Question: I'm building a responsive Navbar by CSS grid.
i divided Navbar grid into 4 columns and 1 row.
and everything goes well on desktop screens.
(on screens max-width:952px): overlap between grid elements occur.
(on screens max-width:858px): grid gives me 2 rows though i define it as 1 row.
what do i miss in my code?
here is html
'''
{% load static %}
<!DOCTYPE html>
<html lang="en">
<head>
<meta charset="utf-8">
<title>Markvira</title>
<meta name="viewport" content="width=device-width, initial-scale=1.0">
<!-- icon library -->
<link rel="stylesheet" href="https://cdnjs.cloudflare.com/ajax/libs/font-awesome/4.7.0/css/font-awesome.min.css">
<!-- Local CSS -->
<link rel="stylesheet" type="text/css" href="{% static 'styles/styles.css' %}">
</head>
<body>
<!--Wrapper to wrap everything-->
<div class="grid-container">
<div class="Header">
<input type="checkbox" id="check"/>
<label for="check" class="checkbtn">
<i class="fa fa-bars"></i>
</label>
<div class="brand-img">
<a href=""><img src="{% static 'images/markvira-logo.png' %}" alt=""> </a>
</div>
<ul class="main-links">
<li><a href="#" class="active">Home</a></li>
<li><a href="#">About</a></li>
<li><a href="#">Services</a></li>
<li><a href="#">Portfolio</a></li>
<li><a href="#">Blog</a></li>
<li><a href="#">contact</a></li>
</ul>
<ul class="sm-links">
<li><a href="#" class="fa fa-facebook"></a></li>
<li><a href="#" class="fa fa-instagram"></a></li>
<li><a href="#" class="fa fa-twitter"></a></li>
<li><a href="#" class="fa fa-youtube"></a></li>
<li><a href="#" class="fa fa-linkedin"></a></li>
<li><a href="#" class="fa fa-whatsapp"></a></li>
</ul>
</div>
<main class="main-index">
<div class="index-SecA">
<h1>Hero</h1>
</div>
<div class="SecB">
<h1>Hero</h1>
</div>
<div class="SecC">
<h1>Mark-vira</h1>
</div>
<div class="SecD">
<h1>What-offer</h1>
</div>
<div class="SecE">
<h1>Why-Us</h1>
</div>
<div class="SecF">
<h1>Last-Client</h1>
</div>
</main>
<div class="Footer">
<h1>Footer</h1>
</div>
</div>
<!--End of Wrapper-->
</body>
</html>
'''
here is css
'''
/*Header*/
.Header{
grid-area: hd;
display: grid;
grid-template-columns: repeat(4, 1fr);
grid-template-rows:auto;
align-items: center;
background:#dcdcdc8c;
margin-top: 10px;
position: fixed; /* to make header sticky at top on scroll*/
width: 100%;
}
.brand-img{
grid-column: 1/2;
display: flex;
flex-direction: row;
justify-content:start;
}
.brand-img img{
width: 100px;
height: 75px;
margin-left: 20px;
}
.main-links{
grid-column: 2/4;
display: flex;
flex-direction: row;
justify-content: center;
}
.main-links li{
list-style: none;
}
.main-links a{
margin: 0px 10px;
text-decoration: none;
text-transform: uppercase;
font-family: poppins;
font-size: 16px;
font-weight: 400;
color: #ffff;
border-bottom: 3px solid transparent;
}
.main-links a:hover{
color: black;
border-bottom: 3px solid brown;
transition: all 0.5s ease-in;
}
.main-links a.hover{
color: blue;
border-bottom: 3px solid brown;
}
.sm-links{
grid-column: 4/5;
display: flex;
flex-direction: row;
justify-content: center;
}
.sm-links li{
list-style: none;
}
.sm-links a{
height: 30px;
width: 30px;
line-height: 30px;
margin: 0px 4px;
text-decoration: none;
text-align: center; /*make social media icons at the center of black circle background*/
font-size: 18px;
cursor: pointer;
color: #ffff;
background: black;
border: 2px solid #fff;
border-radius: 50%;
}
.sm-links .fa-facebook:hover{
color: #3b5998;
border: 2px solid #3b5998;
box-shadow: 0 0 15px #3b5998;
transition: all 0.5s ease;
}
.sm-links .fa-instagram:hover{
color: #c32aa3;
border: 2px solid #c32aa3;
box-shadow: 0 0 15px #c32aa3;
transition: all 0.5s ease;
}
.sm-links .fa-twitter:hover{
color: #1da1f2;
border: 2px solid #1da1f2;
box-shadow: 0 0 15px #1da1f2;
transition: all 0.5s ease;
}
.sm-links .fa-youtube:hover{
color: #ff0000;
border: 2px solid #ff0000;
box-shadow: 0 0 15px #ff0000;
transition: all 0.5s ease;
}
.sm-links .fa-linkedin:hover{
color: #007bb6;
border: 2px solid #007bb6;
box-shadow: 0 0 15px #007bb6;
transition: all 0.5s ease;
}
.sm-links .fa-whatsapp:hover{
color: #25d366;
border: 2px solid #25d366;
box-shadow: 0 0 15px #25d366;
transition: all 0.5s ease;
}
.checkbtn{
grid-column: 4/5;
font-size: 30px;
color: black;
justify-self: center;
line-height: 70px;
cursor: pointer;
display: none;
}
#check{
display: none;
}
@media (max-width:952px){
.brand-img img{
width: 90px;
height: 65px;
margin-left: 15px;
}
.main-links a{
margin: 0px 8px;
font-size: 12px;
font-weight: 300;
}
.sm-links a{
height: 20px;
width: 20px;
line-height: 20px;
margin: 0px 3px;
font-size: 13px;
}
}
@media (max-width:858px){
.checkbtn{
display: block;
}
.main-links, .sm-links{
display: none;
text-align: center;
width: 50%;
}
li{
display: block;
}
#check:checked ~ ul {
left: 0;
display: block;
}
}
'''

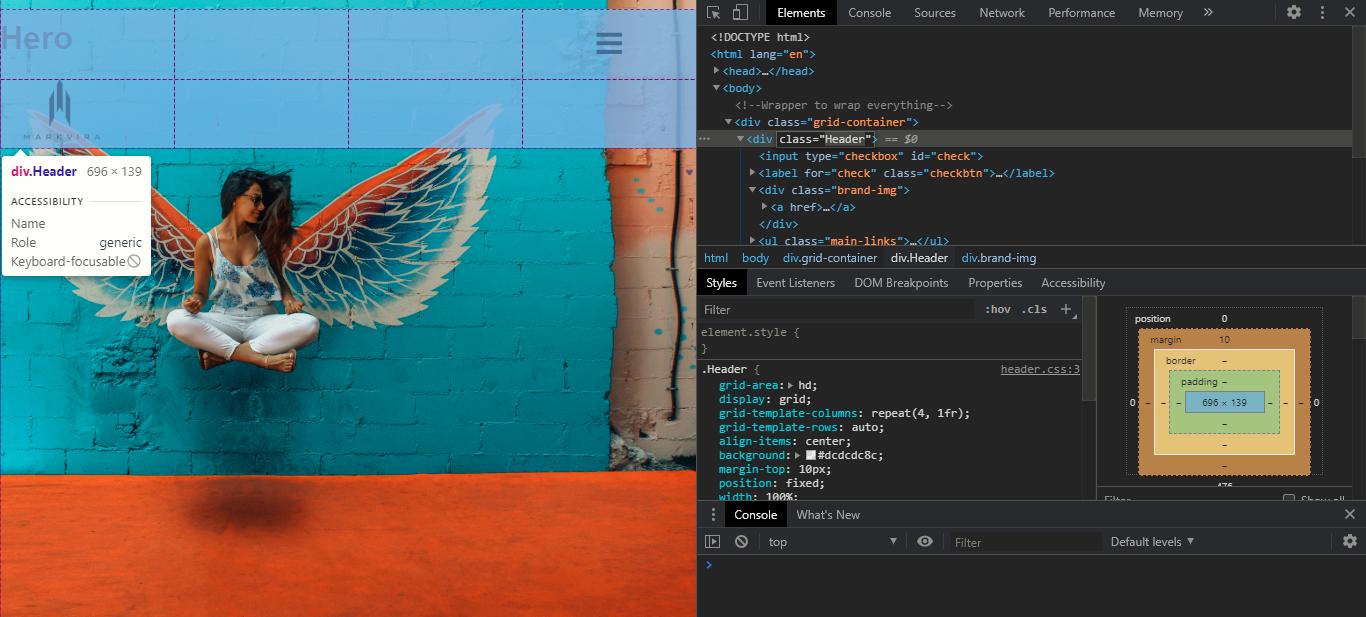
Answer: Your brand image goes on next row when burger appears.
You need to set that is in first row.
'''
.brand-img {
grid-column: 1/2;
display: flex;
flex-direction: row;
justify-content: start;
grid-row: 1;
}
'''